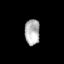
Tissue: skin
Cell type: Epithelial cells
Senescence score: 0.2385
Nuclear area (px): 383
Mean DAPI intensity: 175.674